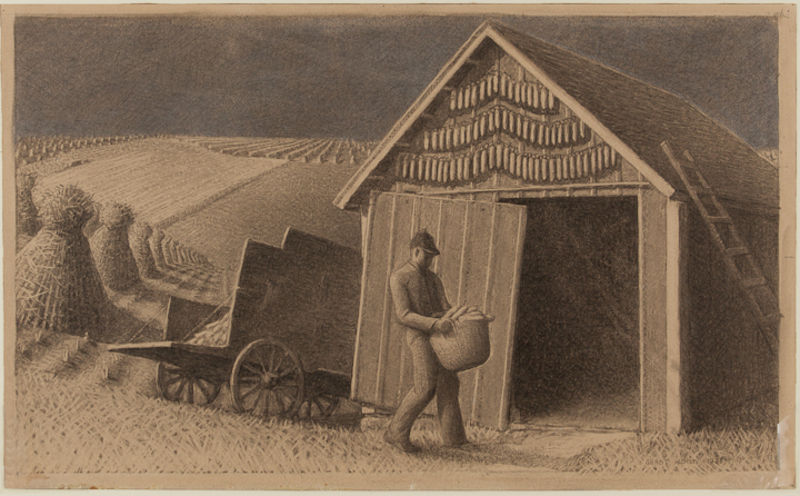
Titel: Seed Time and Harvest
Künstler: Grant Wood
Standort: Amherst (Massachusetts, USA)
Institution: Mead Art Museum, Amherst College
Schlagwörter: felder, garben, getreide, rad, wagen, leiter, bauer, scheune, druck, stich, schober, diemen